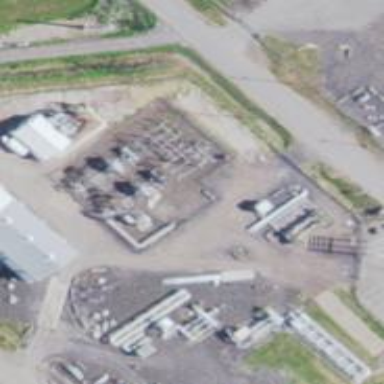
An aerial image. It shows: Industrial power substation surrounded by fence.